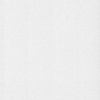
Label: dusty